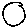
Label: circle